Chest X-ray. View position: AP
Patient age: 58
Patient sex: M
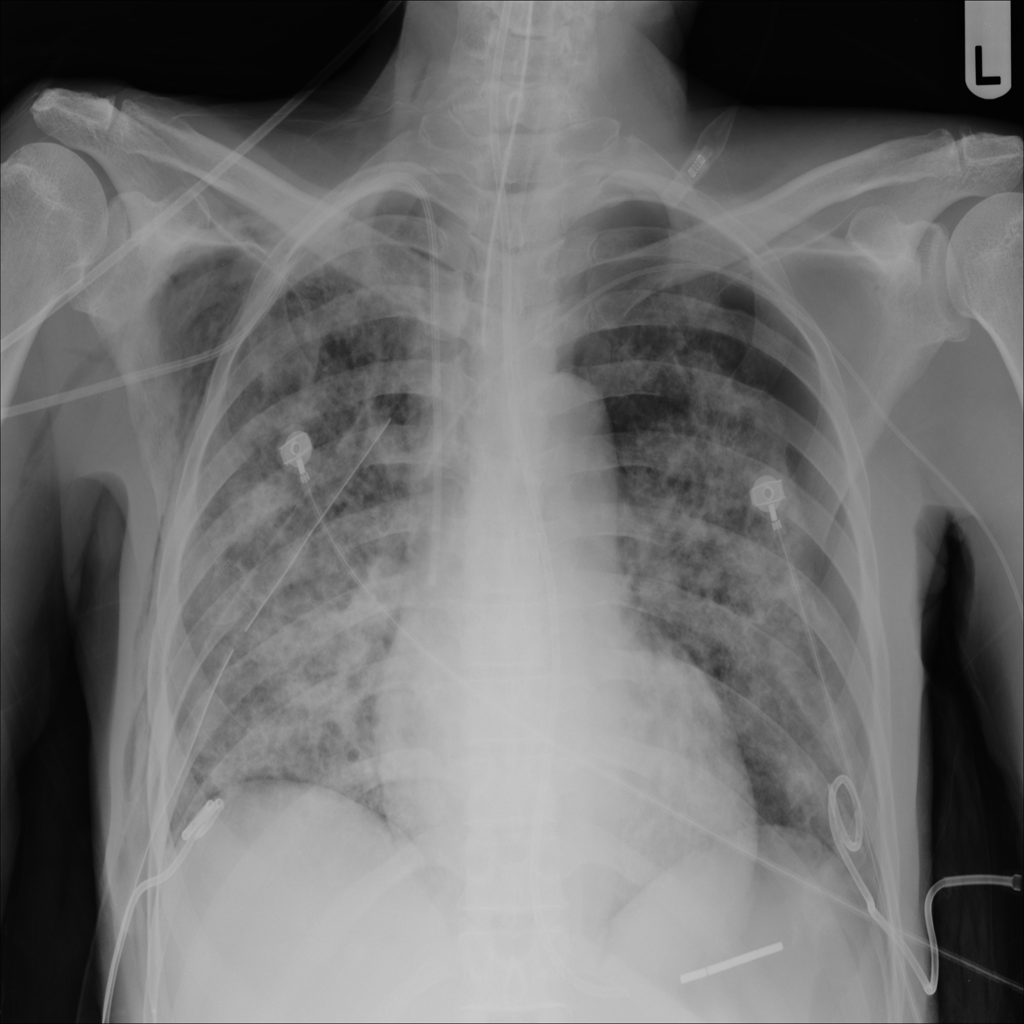
Finding: Pneumothorax